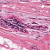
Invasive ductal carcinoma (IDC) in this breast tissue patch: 0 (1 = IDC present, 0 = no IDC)